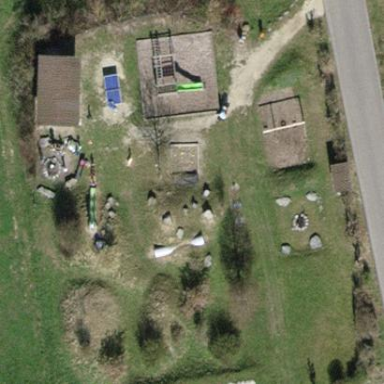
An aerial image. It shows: Playground area for leisure land.